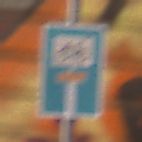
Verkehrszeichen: SackgasseRadverkehrDurchlaessig
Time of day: MorningAfternoon
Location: Outdoor (Urban)
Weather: Clear
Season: NotSpecified
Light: Natural